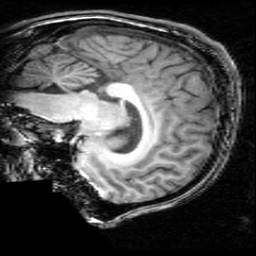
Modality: T1w
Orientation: sagittal
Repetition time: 0.008948 s
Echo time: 0.001784 s